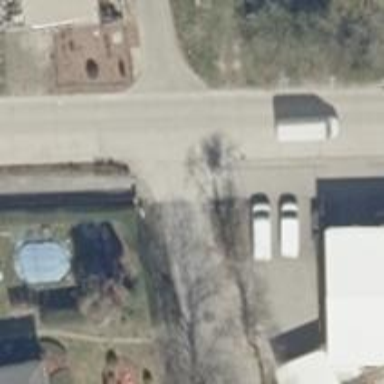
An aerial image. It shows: Sidewalk.